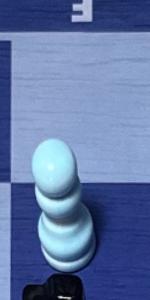
Label: Pawn_White